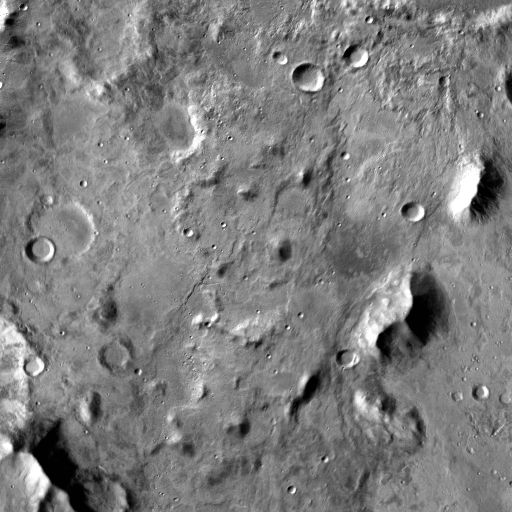
Crater classes present: Background, Other, Buried, Secondary